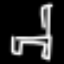
Label: chair